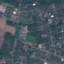
Land use / land cover: Residential